Field crop: maize
Growth stage: 2
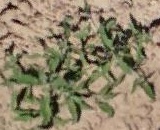
Species: atriplex